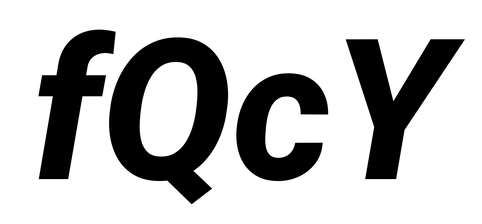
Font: Roboto-Italic_ExtraBold_Italic